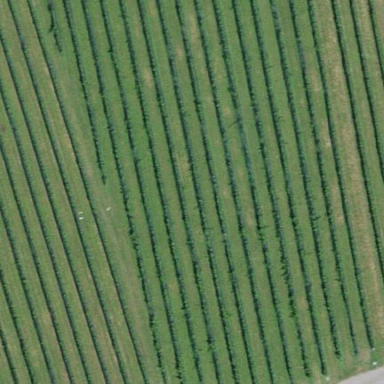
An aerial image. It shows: Vineyard where grapes are grown.